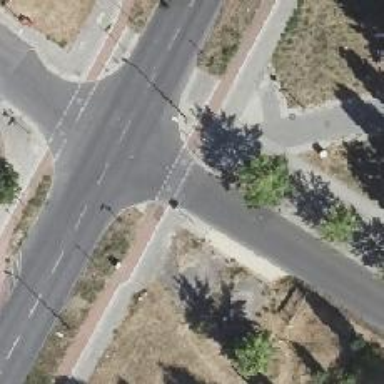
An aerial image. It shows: Road with "give way" sign.